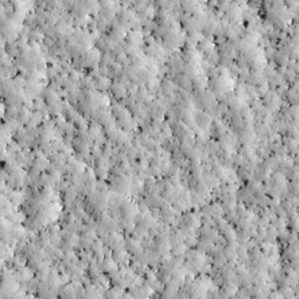
Label: non_frost